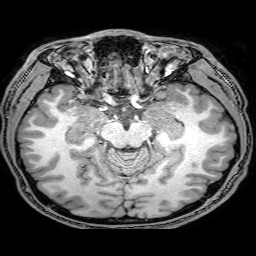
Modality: T1w
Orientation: coronal
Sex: male
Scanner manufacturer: philips
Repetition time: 0.008196 s
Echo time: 0.00376 s